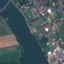
Land use / land cover: River